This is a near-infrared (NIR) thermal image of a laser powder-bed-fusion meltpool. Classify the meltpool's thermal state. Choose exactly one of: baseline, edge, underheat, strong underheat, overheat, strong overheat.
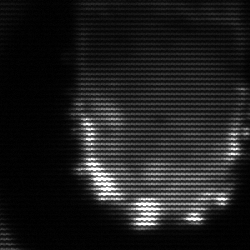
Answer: baseline